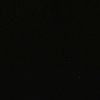
Label: space